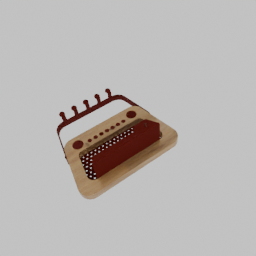
Label: appliances